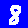
Digit: 8